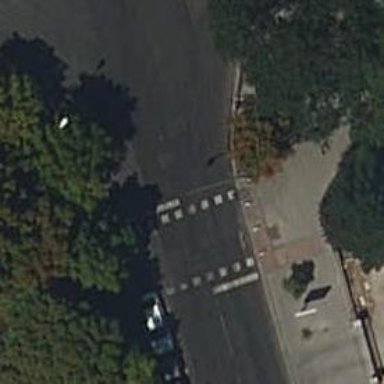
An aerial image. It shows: Crossing with traffic signals.